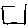
Label: square